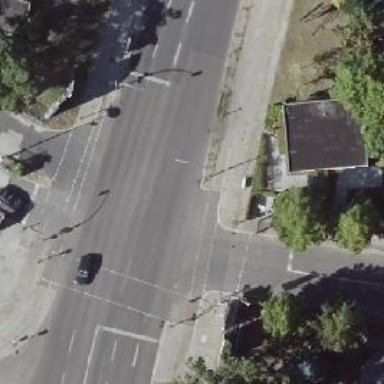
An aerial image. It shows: Road with traffic signals.